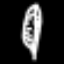
Label: leaf